Question: Through help and suggestions, I created a path for my sprite so that only the non-transparent parts can be touched. This is the path I came up with:
'''
path = CGPathCreateMutable();
CGPathMoveToPoint(path, NULL, endTouch.x, endTouch.y);
CGPathAddLineToPoint(path, NULL, 0, 250);
CGPathAddLineToPoint(path, NULL, 30, 0);
CGPathCloseSubpath(path);
'''
This works for all my other classes except for one. No matter where I tap, xcode keeps printing "outside" using this code:
'''
for(int i = 0; i < [sprArray count]; i++)
{
CCSprite *sprite = (CCSprite *)[sprArray objectAtIndex:i];
if(CGRectContainsPoint([sprite boundingBox], location))
{
selectedSprite = sprite;
location = [selectedSprite convertToNodeSpace:location];
if (CGPathContainsPoint(path, NULL, location, NO) )
{
NSLog(@"inside");
}
else
{
NSLog(@"outside");
}
break;
}
}
'''
I can only move my sprites if I get inside the if-condition, not else but even if I tap on the actual, colored sprite, it doesn't get the path I set. Are my measurements wrong? If not, what am I doing wrong? This is similar to the image I'm trying to use...

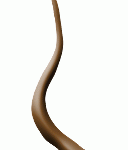
Answer: This works only if image size is same. Depending on image size calculate coordinates.

'''
CGPathMoveToPoint(path, NULL, 54, 0 ); //1: 54 = distance from left, 0 = dis fem bottom
CGPathAddLineToPoint(path, NULL, 28, 34 );
CGPathAddLineToPoint(path, NULL, 36, 76 );
CGPathAddLineToPoint(path, NULL, 51, 104 );
CGPathAddLineToPoint(path, NULL, 46, 147 );
CGPathAddLineToPoint(path, NULL, 67, 147 );
CGPathAddLineToPoint(path, NULL, 70, 105 );
CGPathAddLineToPoint(path, NULL, 56, 66 );
CGPathAddLineToPoint(path, NULL, 52, 42 );
CGPathAddLineToPoint(path, NULL, 67, 20 );
CGPathAddLineToPoint(path, NULL, 92, 0 );
CGPathCloseSubpath(path);
'''